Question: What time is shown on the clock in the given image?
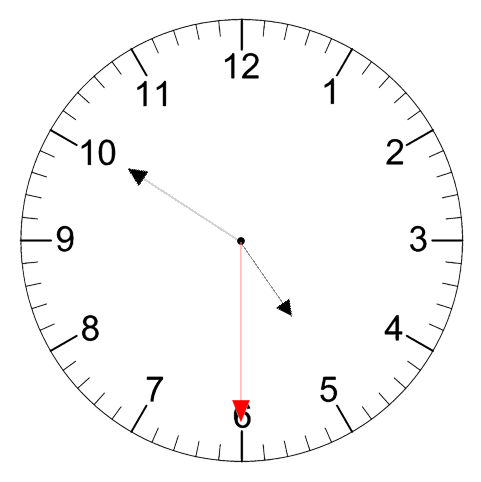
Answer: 04:50:30